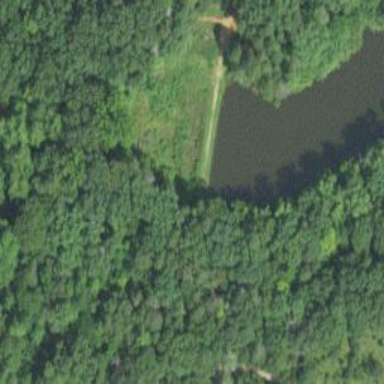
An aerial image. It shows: Culvert tunnel.